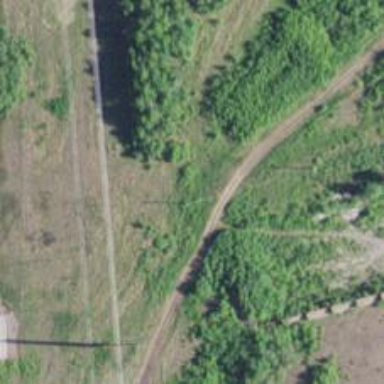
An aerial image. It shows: Abandoned railway.